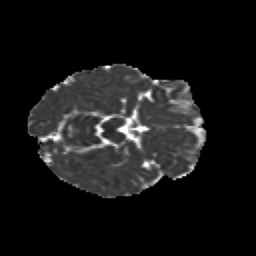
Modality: MD
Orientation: axial
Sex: female
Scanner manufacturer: siemens
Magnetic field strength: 3 T
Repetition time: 5 s
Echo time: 0.071 s